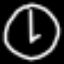
Label: clock